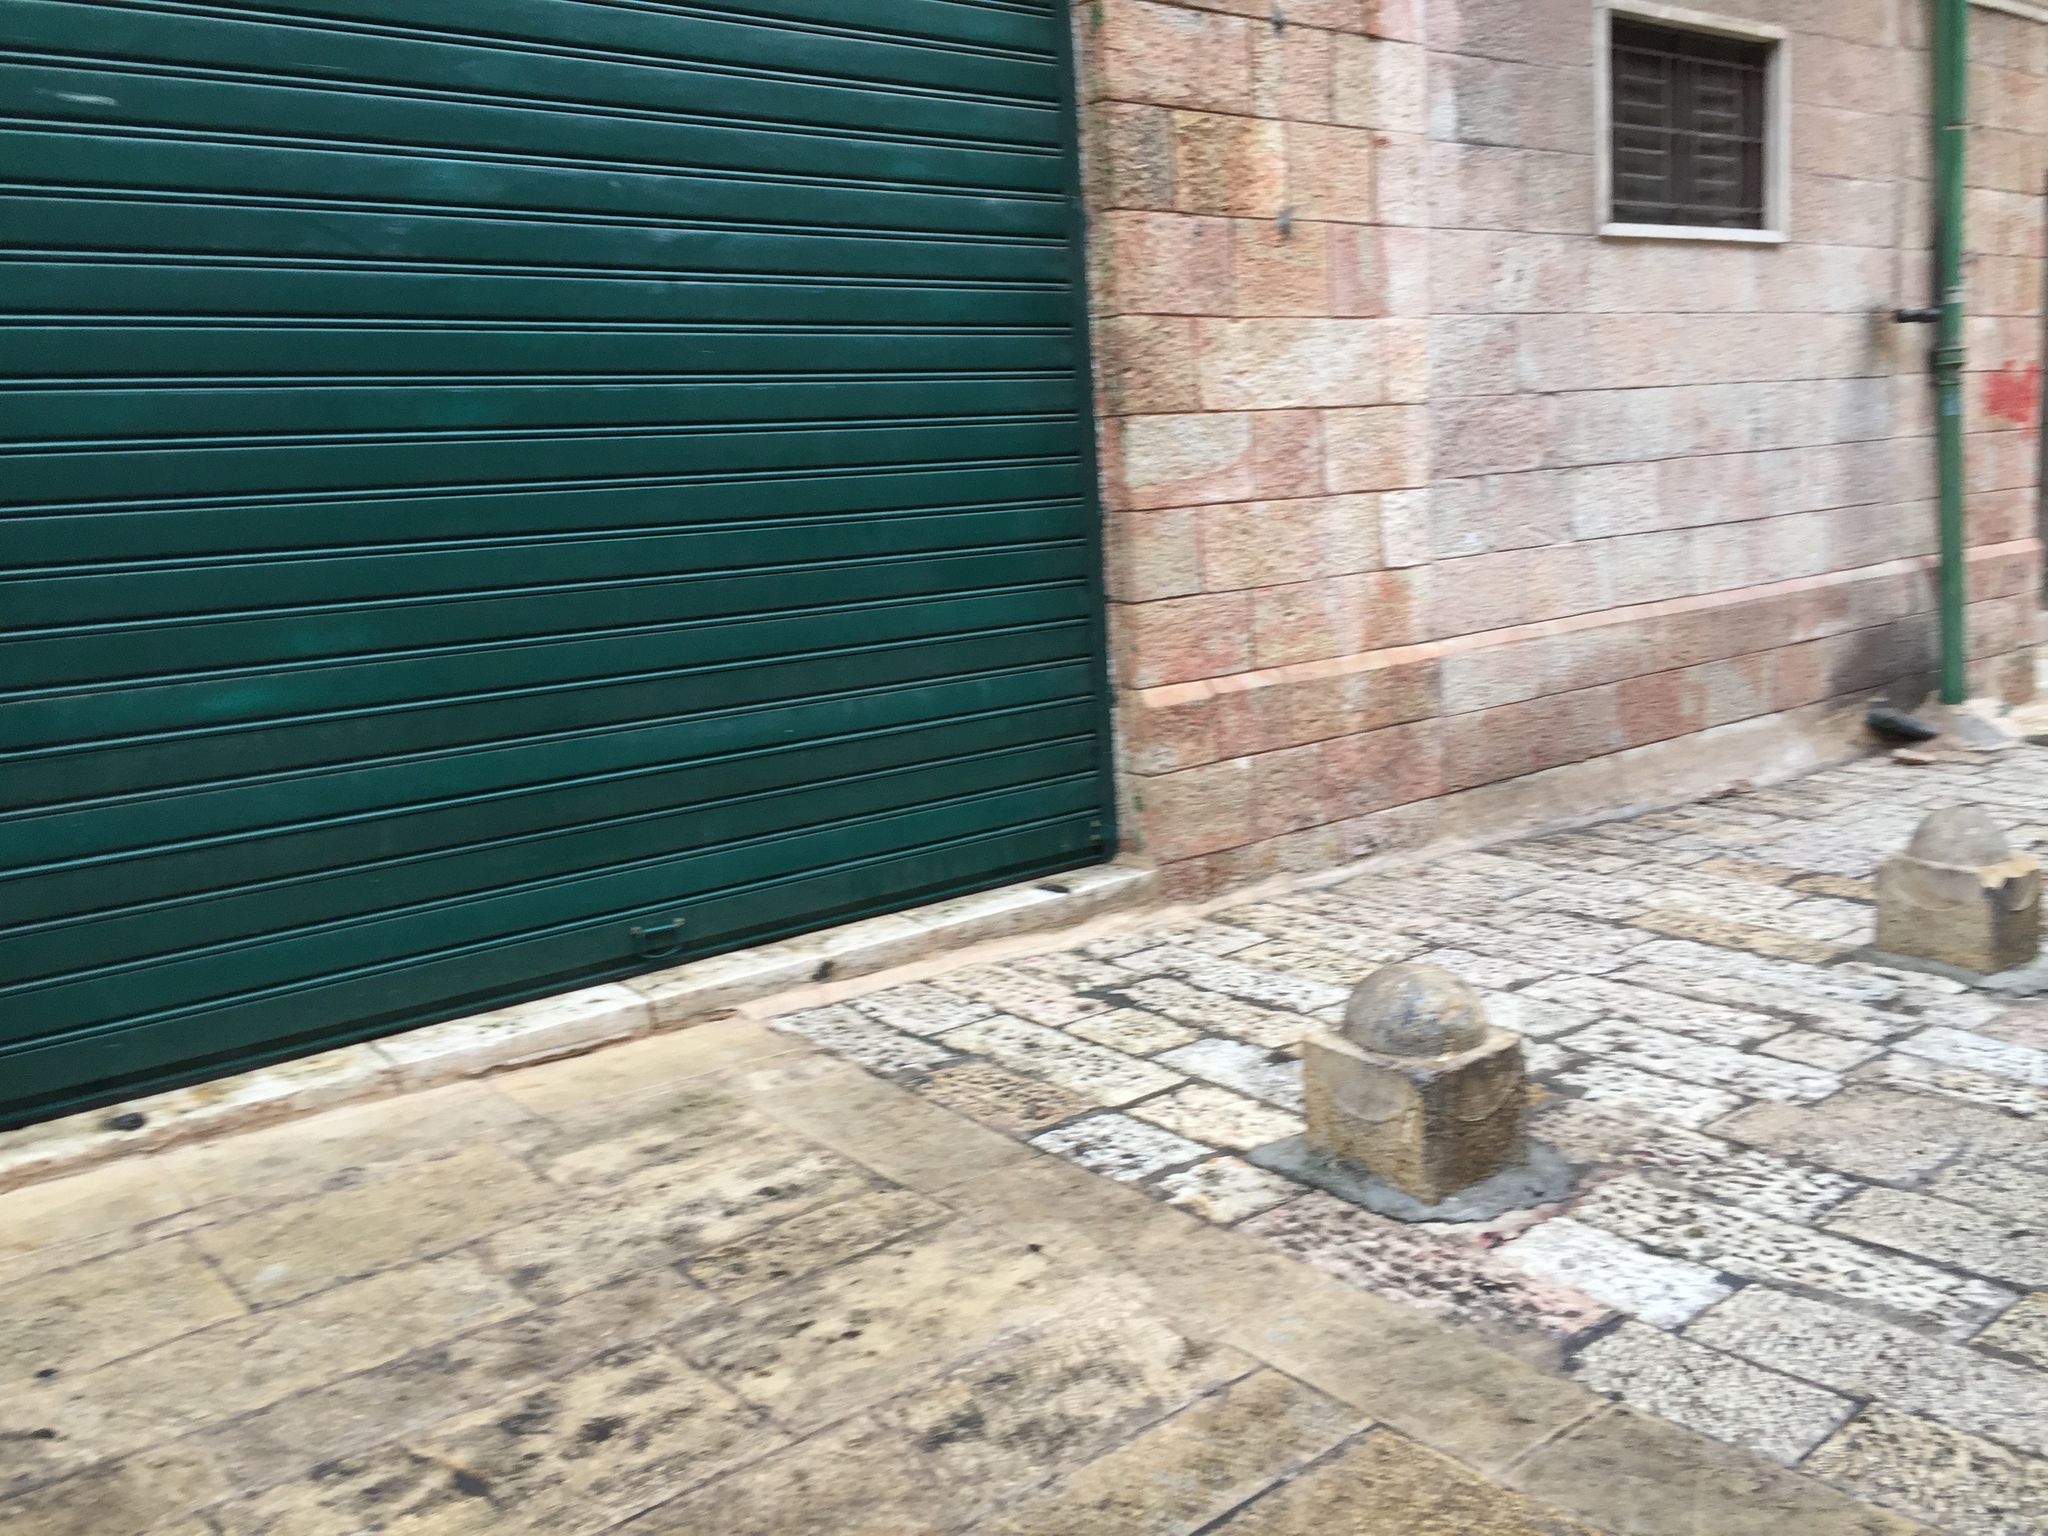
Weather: snowy
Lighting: day
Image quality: good
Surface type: walking surface
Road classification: pedestrian, residential
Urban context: urban centre
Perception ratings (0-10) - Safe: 3.41, Lively: 3.8, Beautiful: 3.24, Boring: 3.85, Depressing: 3.57, Wealthy: 0.48